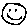
Label: smiley face